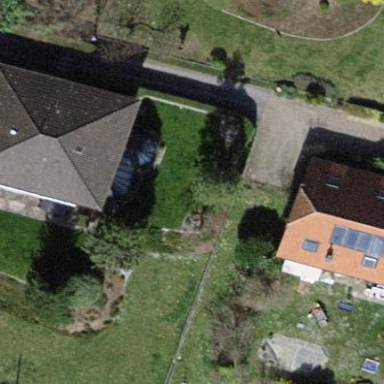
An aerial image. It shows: Detached building with hipped roof.